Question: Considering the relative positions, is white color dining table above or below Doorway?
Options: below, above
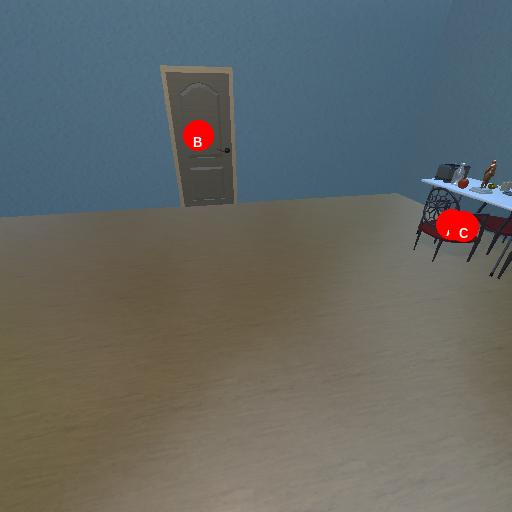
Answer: below